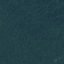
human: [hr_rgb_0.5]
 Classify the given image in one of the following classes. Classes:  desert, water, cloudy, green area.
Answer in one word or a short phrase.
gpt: green area